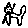
Label: cat